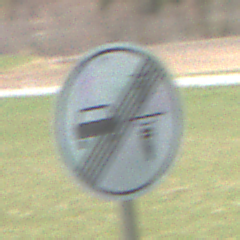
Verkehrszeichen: EndeVerbotUeberholenEinspurigeFahrzeuge
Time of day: MorningAfternoon
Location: Outdoor (Nature)
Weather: PartlyCloudy
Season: NotSpecified
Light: Natural